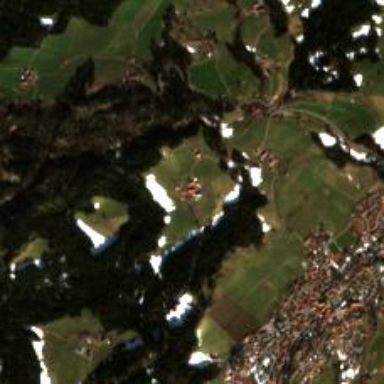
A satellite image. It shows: Small hamlet.